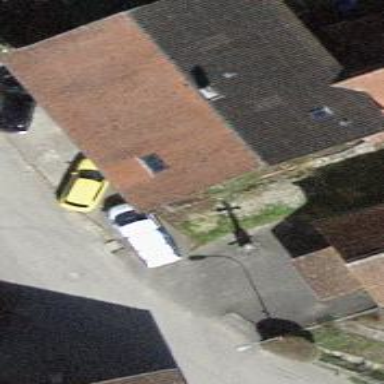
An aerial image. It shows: Gabled building.